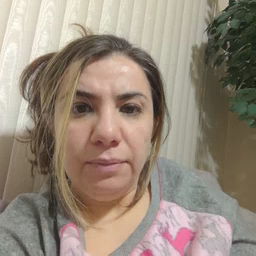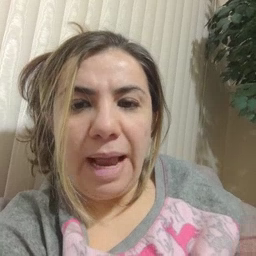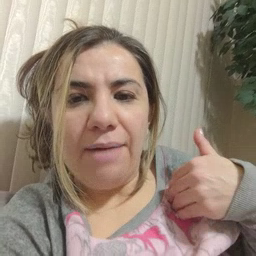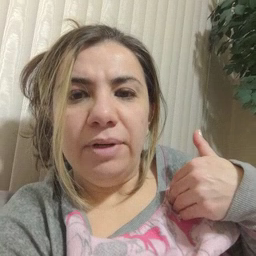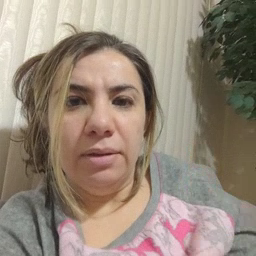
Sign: have